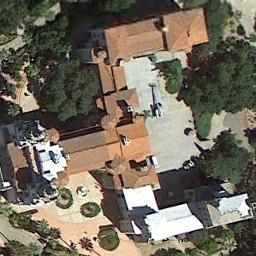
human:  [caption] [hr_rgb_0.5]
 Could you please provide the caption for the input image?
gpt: The palace has some brown palaces and white palaces and the palace is surrounded by a grove of trees .

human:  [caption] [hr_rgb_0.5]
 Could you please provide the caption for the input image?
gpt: Half of the roof of this palace is red .

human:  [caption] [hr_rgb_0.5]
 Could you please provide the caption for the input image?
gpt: The palace is on the open place surrounded by trees .

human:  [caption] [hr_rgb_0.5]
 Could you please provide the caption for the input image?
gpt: There are some green trees beside the palace with brown roofs .

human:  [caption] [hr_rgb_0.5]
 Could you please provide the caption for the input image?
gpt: Some trees are beside the palace .